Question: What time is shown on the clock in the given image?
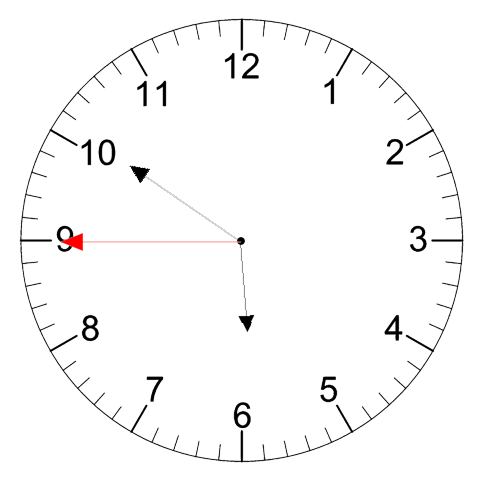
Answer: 05:50:45